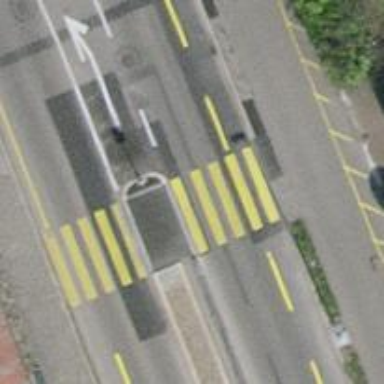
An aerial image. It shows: Primary highway with asphalt surface and designated cycle lane.